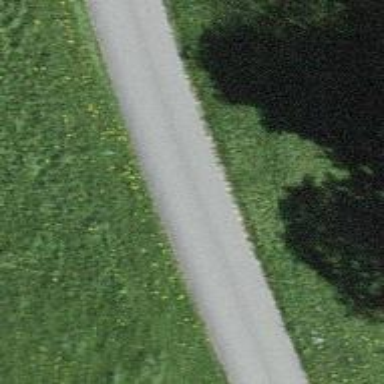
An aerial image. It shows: Unclassified road with asphalt surface.